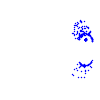
Particle: kaon